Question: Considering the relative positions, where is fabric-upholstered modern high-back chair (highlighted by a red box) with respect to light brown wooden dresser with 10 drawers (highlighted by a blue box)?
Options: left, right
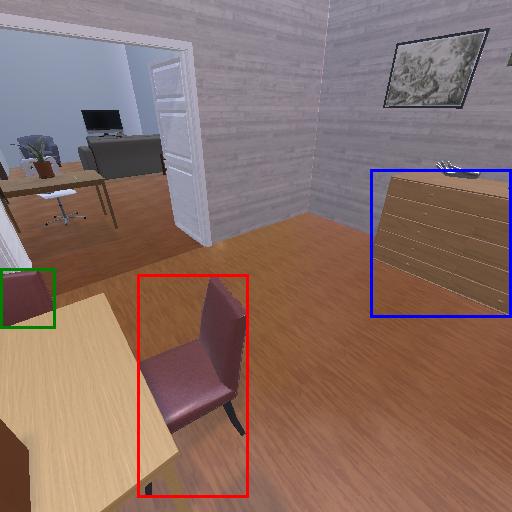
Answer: left